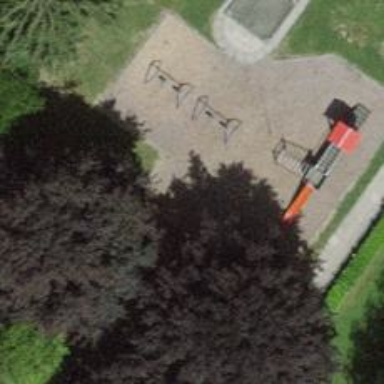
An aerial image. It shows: Playground area for leisure activities on the land.